Interaction volume radius: 10 \u00c5
Interaction volume height: 10 \u00c5
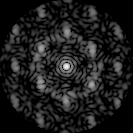
Disorder parameter: 0.6098